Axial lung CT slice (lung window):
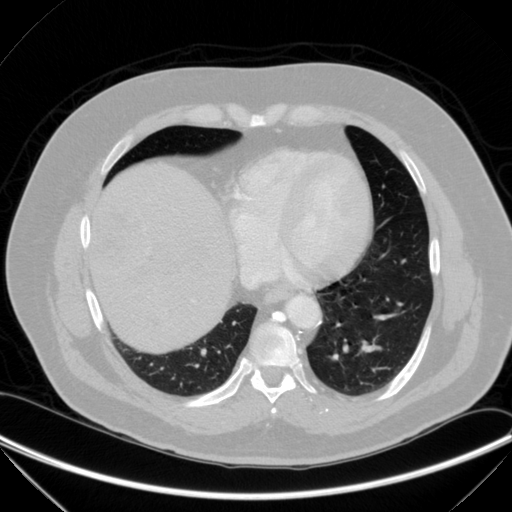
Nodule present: no